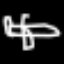
Label: airplane